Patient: sex M, age 46
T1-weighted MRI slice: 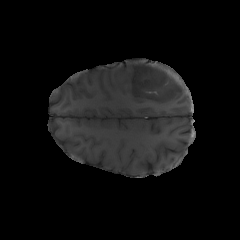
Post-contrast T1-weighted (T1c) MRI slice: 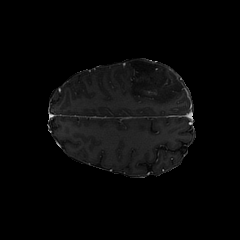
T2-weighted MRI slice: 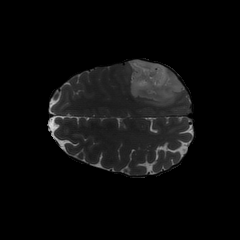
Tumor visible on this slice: yes
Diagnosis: Astrocytoma, IDH-mutant
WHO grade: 3